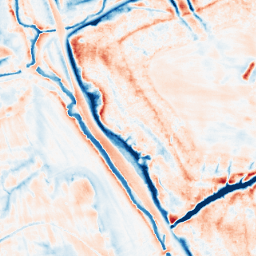
Category: trend_removal
Decomposition family: local_polynomial
Decomposition parameters: window_size: 21
degree: 3
Upsampling method: sinc_blackman
Upsampling parameters: scale: 2
kernel_size: 4
Upsampling scale: 2